Question: In the following picture, how do you have Multi-option picker and the horizontal scroller in the same white rounded rectangle? It looks great for sorting, and I'd love to implement something like that.

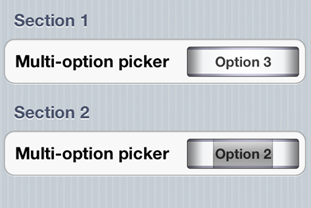
Answer: You need to have a UITableView with two sections (one named "section 1" and one named "section 2").
Each section has a single row, and each row's "cell" contains an option picker inside it's "Accessory View".
<URL>
That option picker is not part of the system's library of controls, I don't know where it came from.